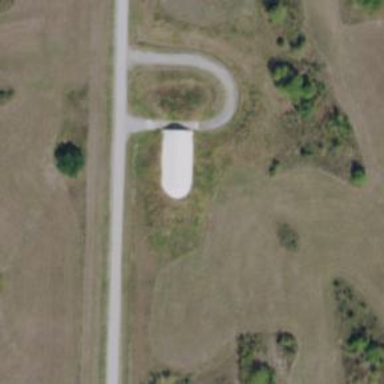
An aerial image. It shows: Military bunker.